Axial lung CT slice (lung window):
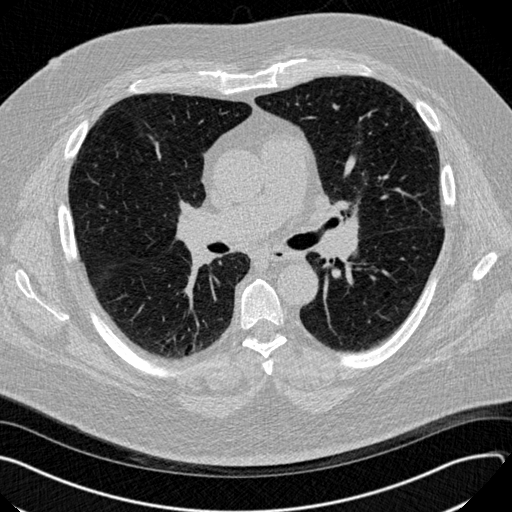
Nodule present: no